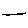
Label: line